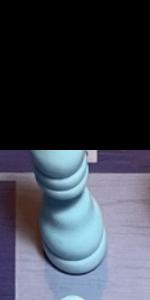
Label: Bishop_White